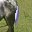
Label: 1